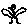
Label: bird